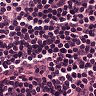
Metastatic tissue present: no